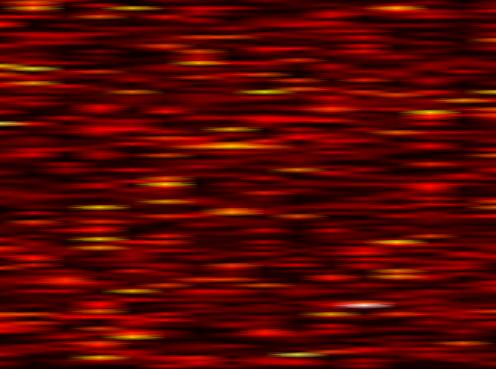
Label: FBMC